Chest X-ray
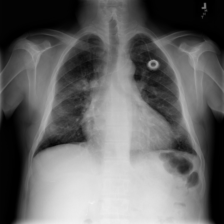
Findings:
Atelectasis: negative
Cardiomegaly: positive
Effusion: negative
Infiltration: positive
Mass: positive
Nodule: negative
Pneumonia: negative
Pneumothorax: negative
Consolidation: negative
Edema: negative
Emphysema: negative
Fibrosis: negative
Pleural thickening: negative
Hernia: negative